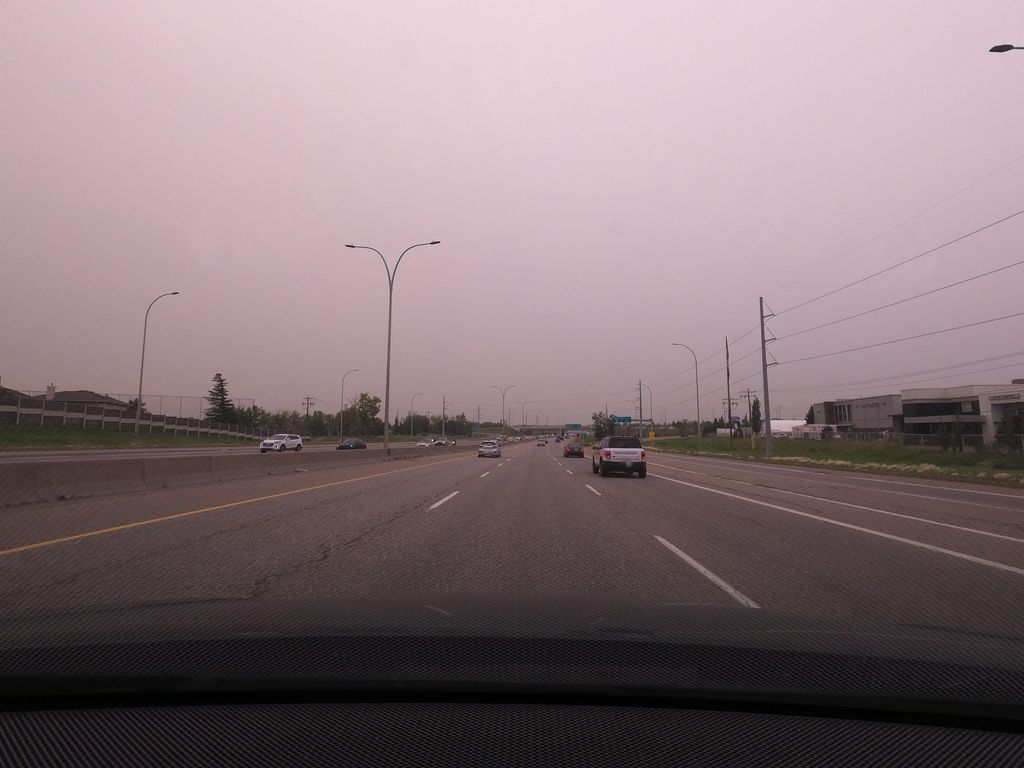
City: calgary